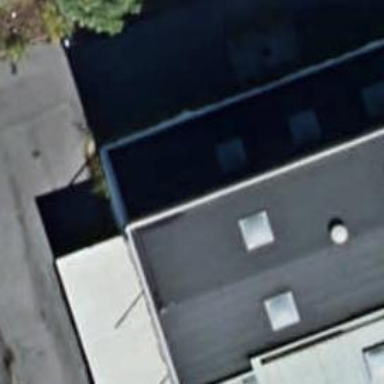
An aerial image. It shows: Industrial building.